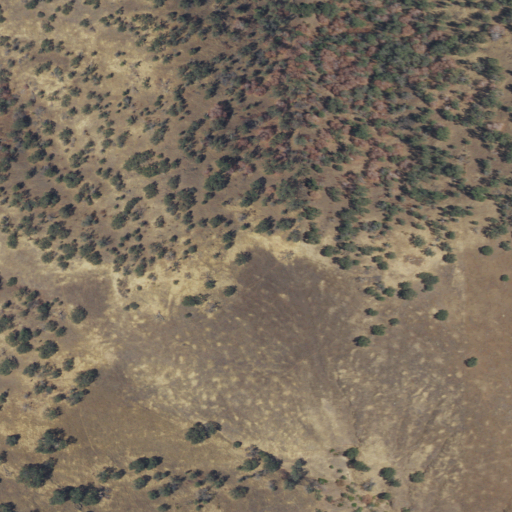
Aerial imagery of mountain in California named Keys Mountain containing grassland, evergreen forest, and shrub